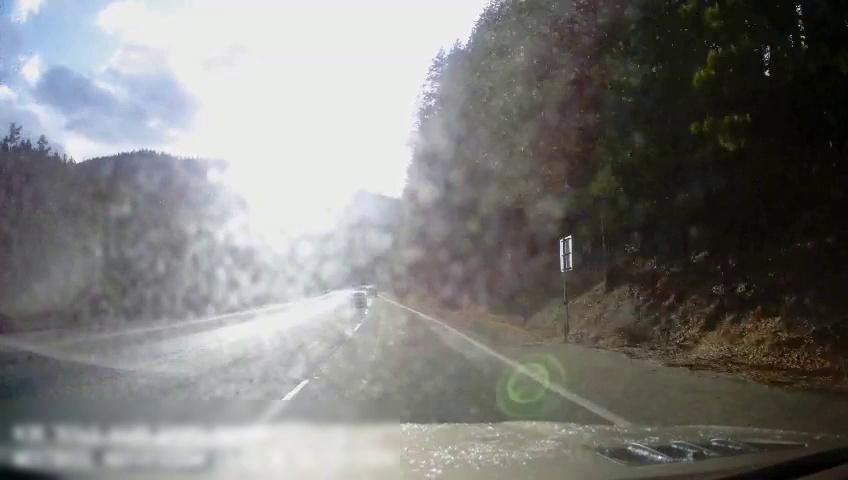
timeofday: Day
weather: Sunny
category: Drivable Space
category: Vehicles | SUV
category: Vehicles | Truck
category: Lanes | Current Lane
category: Lanes | Current Lane
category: Lanes | Opposite Lane